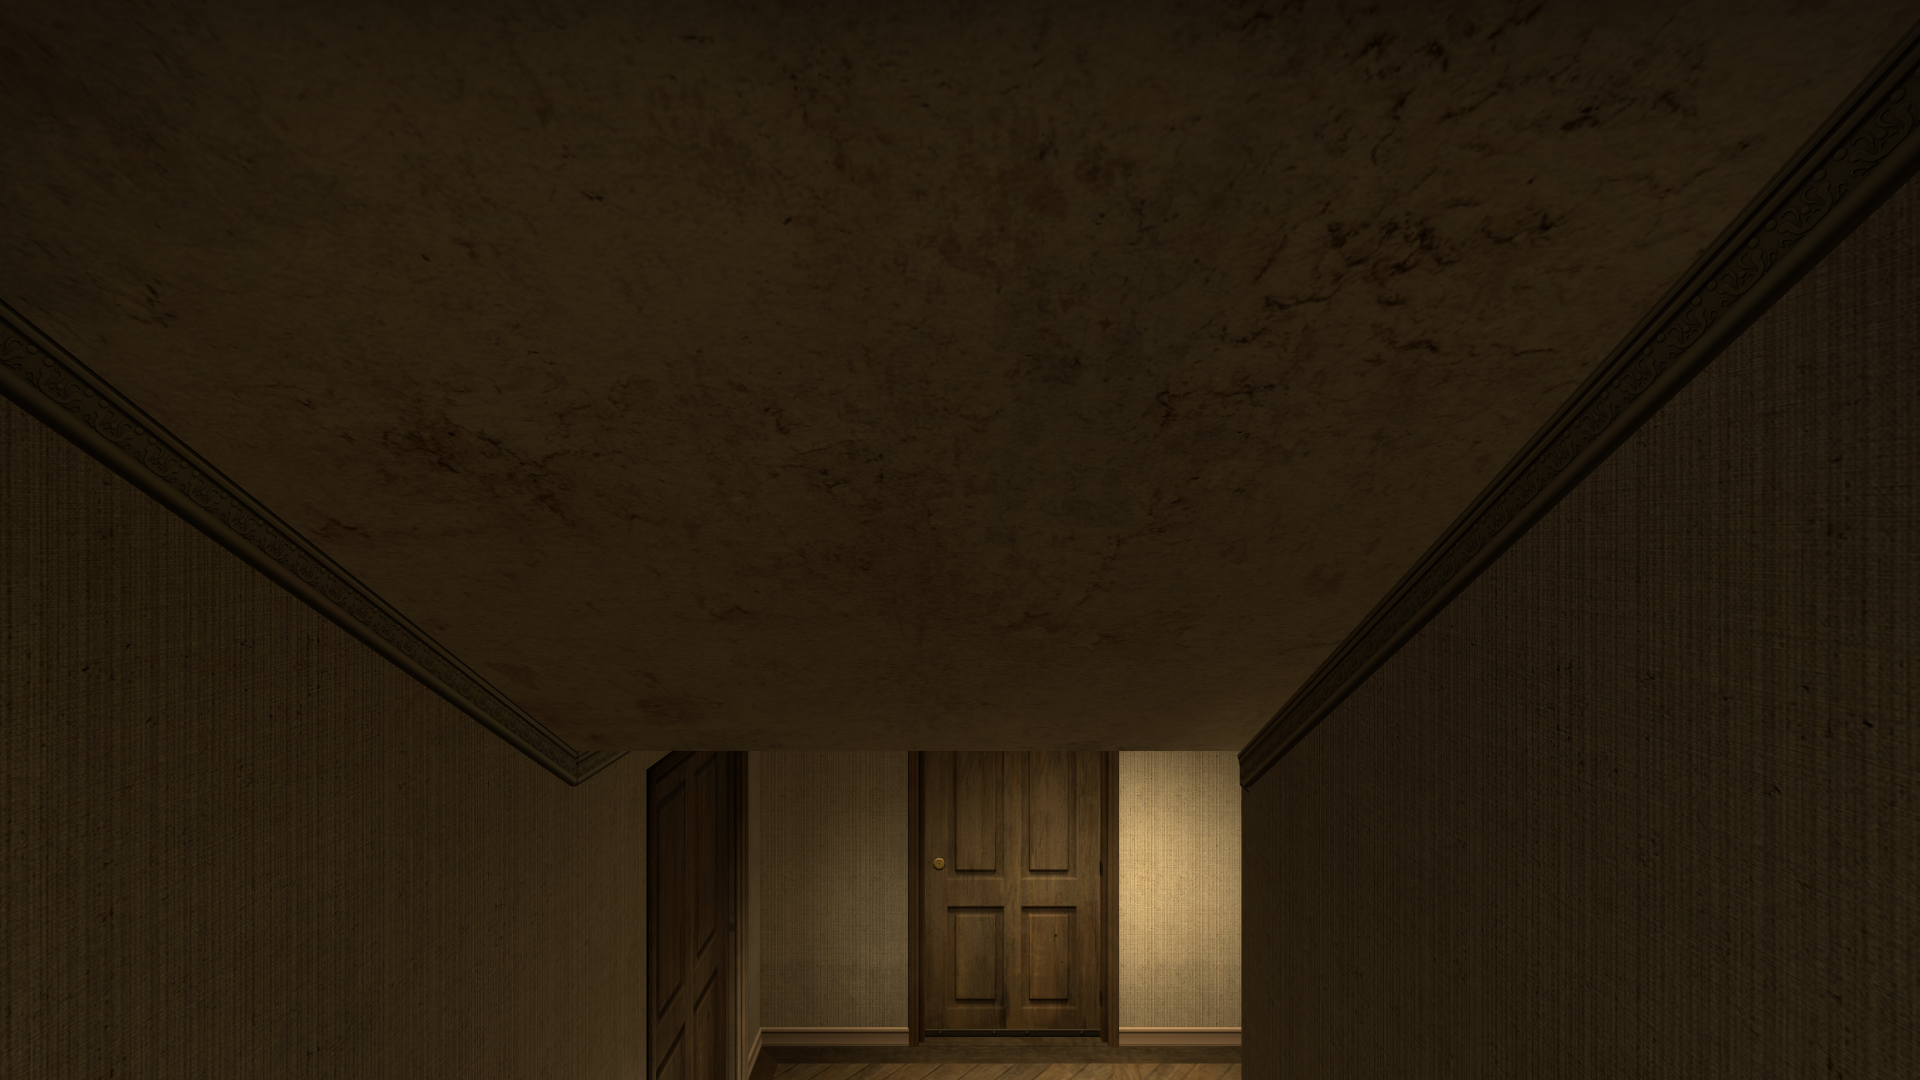
Map: de_inferno